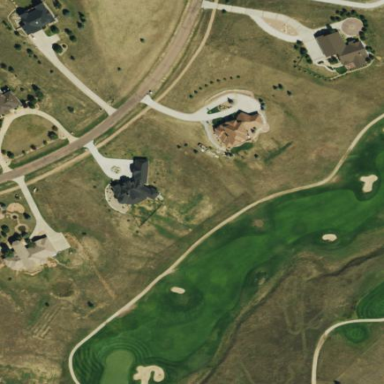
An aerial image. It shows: Grassy golf fairway.